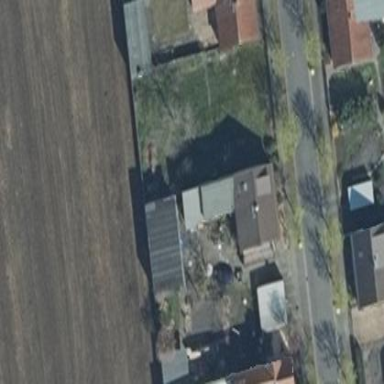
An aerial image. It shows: Simple and straightforward house.